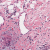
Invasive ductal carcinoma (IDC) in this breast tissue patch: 0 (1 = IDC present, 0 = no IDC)